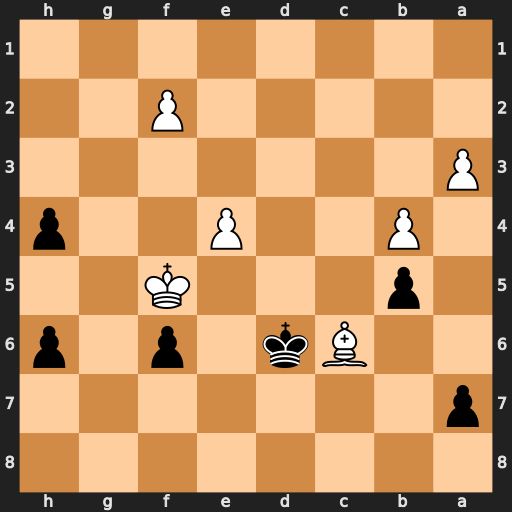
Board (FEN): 8/p7/2Bk1p1p/1p3K2/1P2P2p/P7/5P2/8
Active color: b
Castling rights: -
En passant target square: -
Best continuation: Kxc6 Kg4 Kd6 Kxh4 Ke5